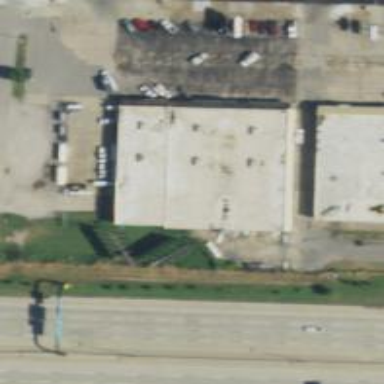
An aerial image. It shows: Hardware shop located in building.